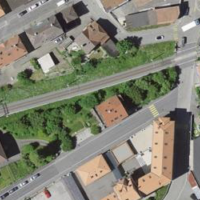
EUNIS habitat code: 54
Species observed at this site:
Allium ursinum
Stellaria media
Senecio vulgaris